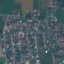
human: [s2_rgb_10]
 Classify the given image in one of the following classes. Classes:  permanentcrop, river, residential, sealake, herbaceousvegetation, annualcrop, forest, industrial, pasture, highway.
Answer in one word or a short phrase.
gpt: Residential